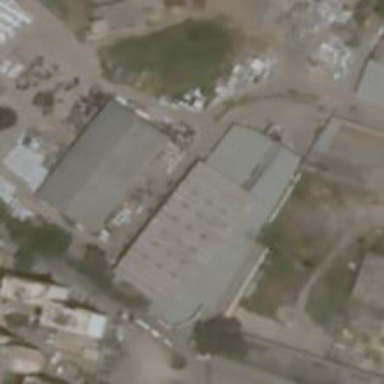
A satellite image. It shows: Industrial building.